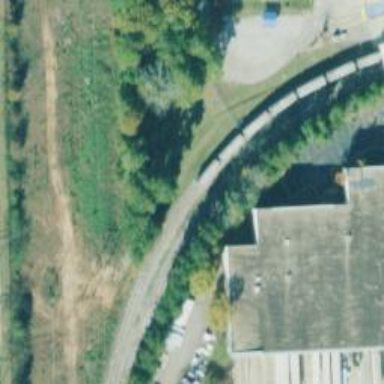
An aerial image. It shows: Spur railway service for aggregate transportation.